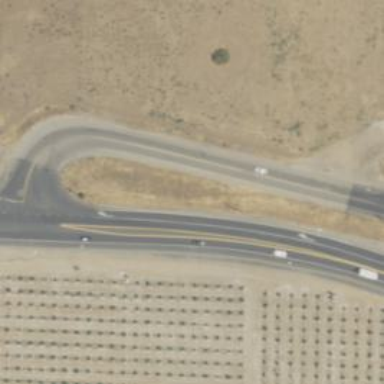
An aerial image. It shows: Asphalt road designated as trunk highway.